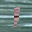
Label: 1